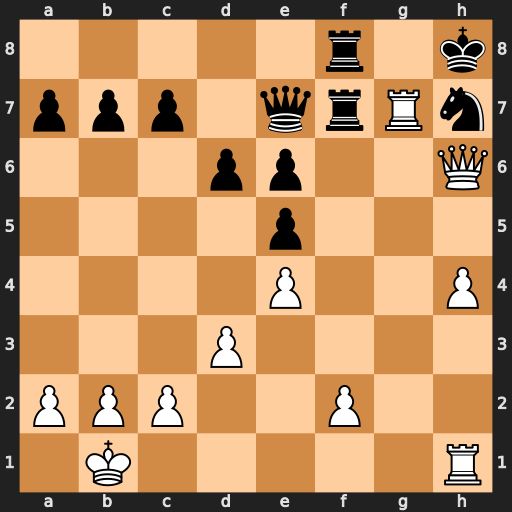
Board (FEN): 5r1k/ppp1qrRn/3pp2Q/4p3/4P2P/3P4/PPP2P2/1K5R
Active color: w
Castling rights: -
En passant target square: -
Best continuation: Qxh7#